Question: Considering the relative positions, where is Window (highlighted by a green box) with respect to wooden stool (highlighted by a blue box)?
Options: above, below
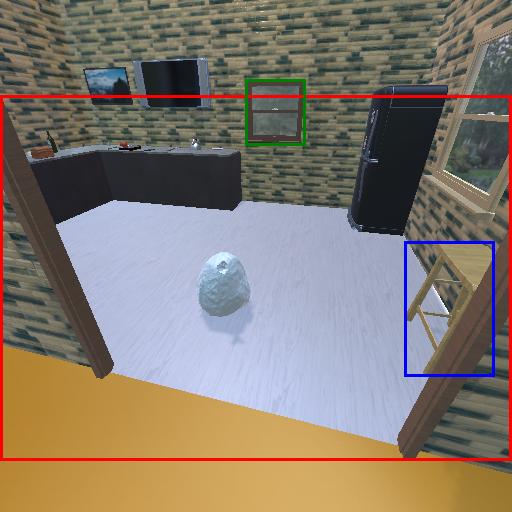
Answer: above